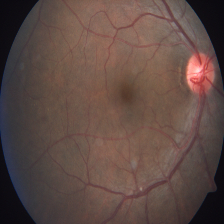
Diabetic retinopathy grade: Severe